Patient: sex F, age 73
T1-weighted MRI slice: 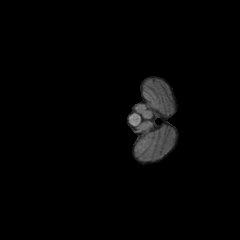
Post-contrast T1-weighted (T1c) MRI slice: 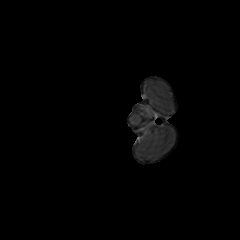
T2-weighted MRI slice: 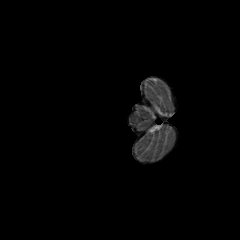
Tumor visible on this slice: no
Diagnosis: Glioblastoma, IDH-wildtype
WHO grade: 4